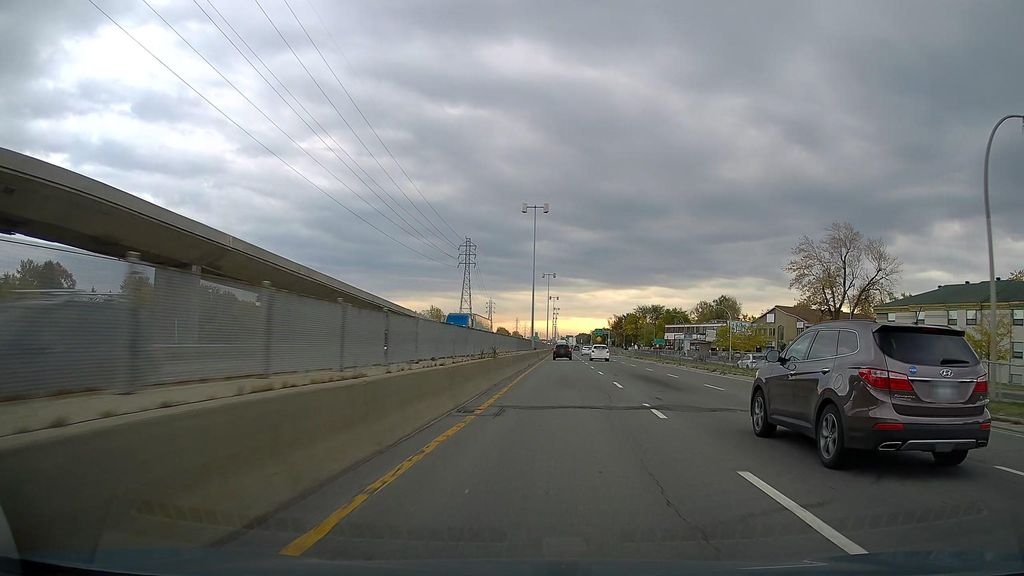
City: montreal